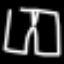
Label: pants